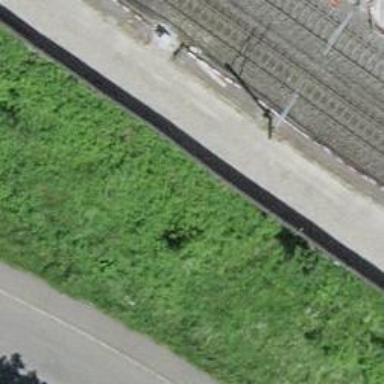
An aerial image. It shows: Light rail railway line with electrified contact line running along embankment.